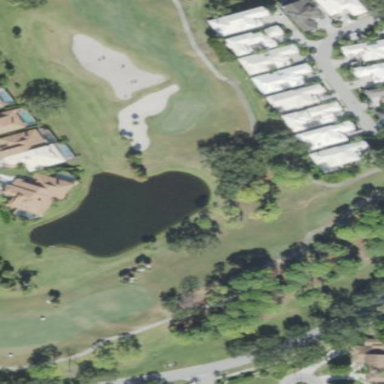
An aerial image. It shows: Rough grassy area used for golf.